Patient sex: F
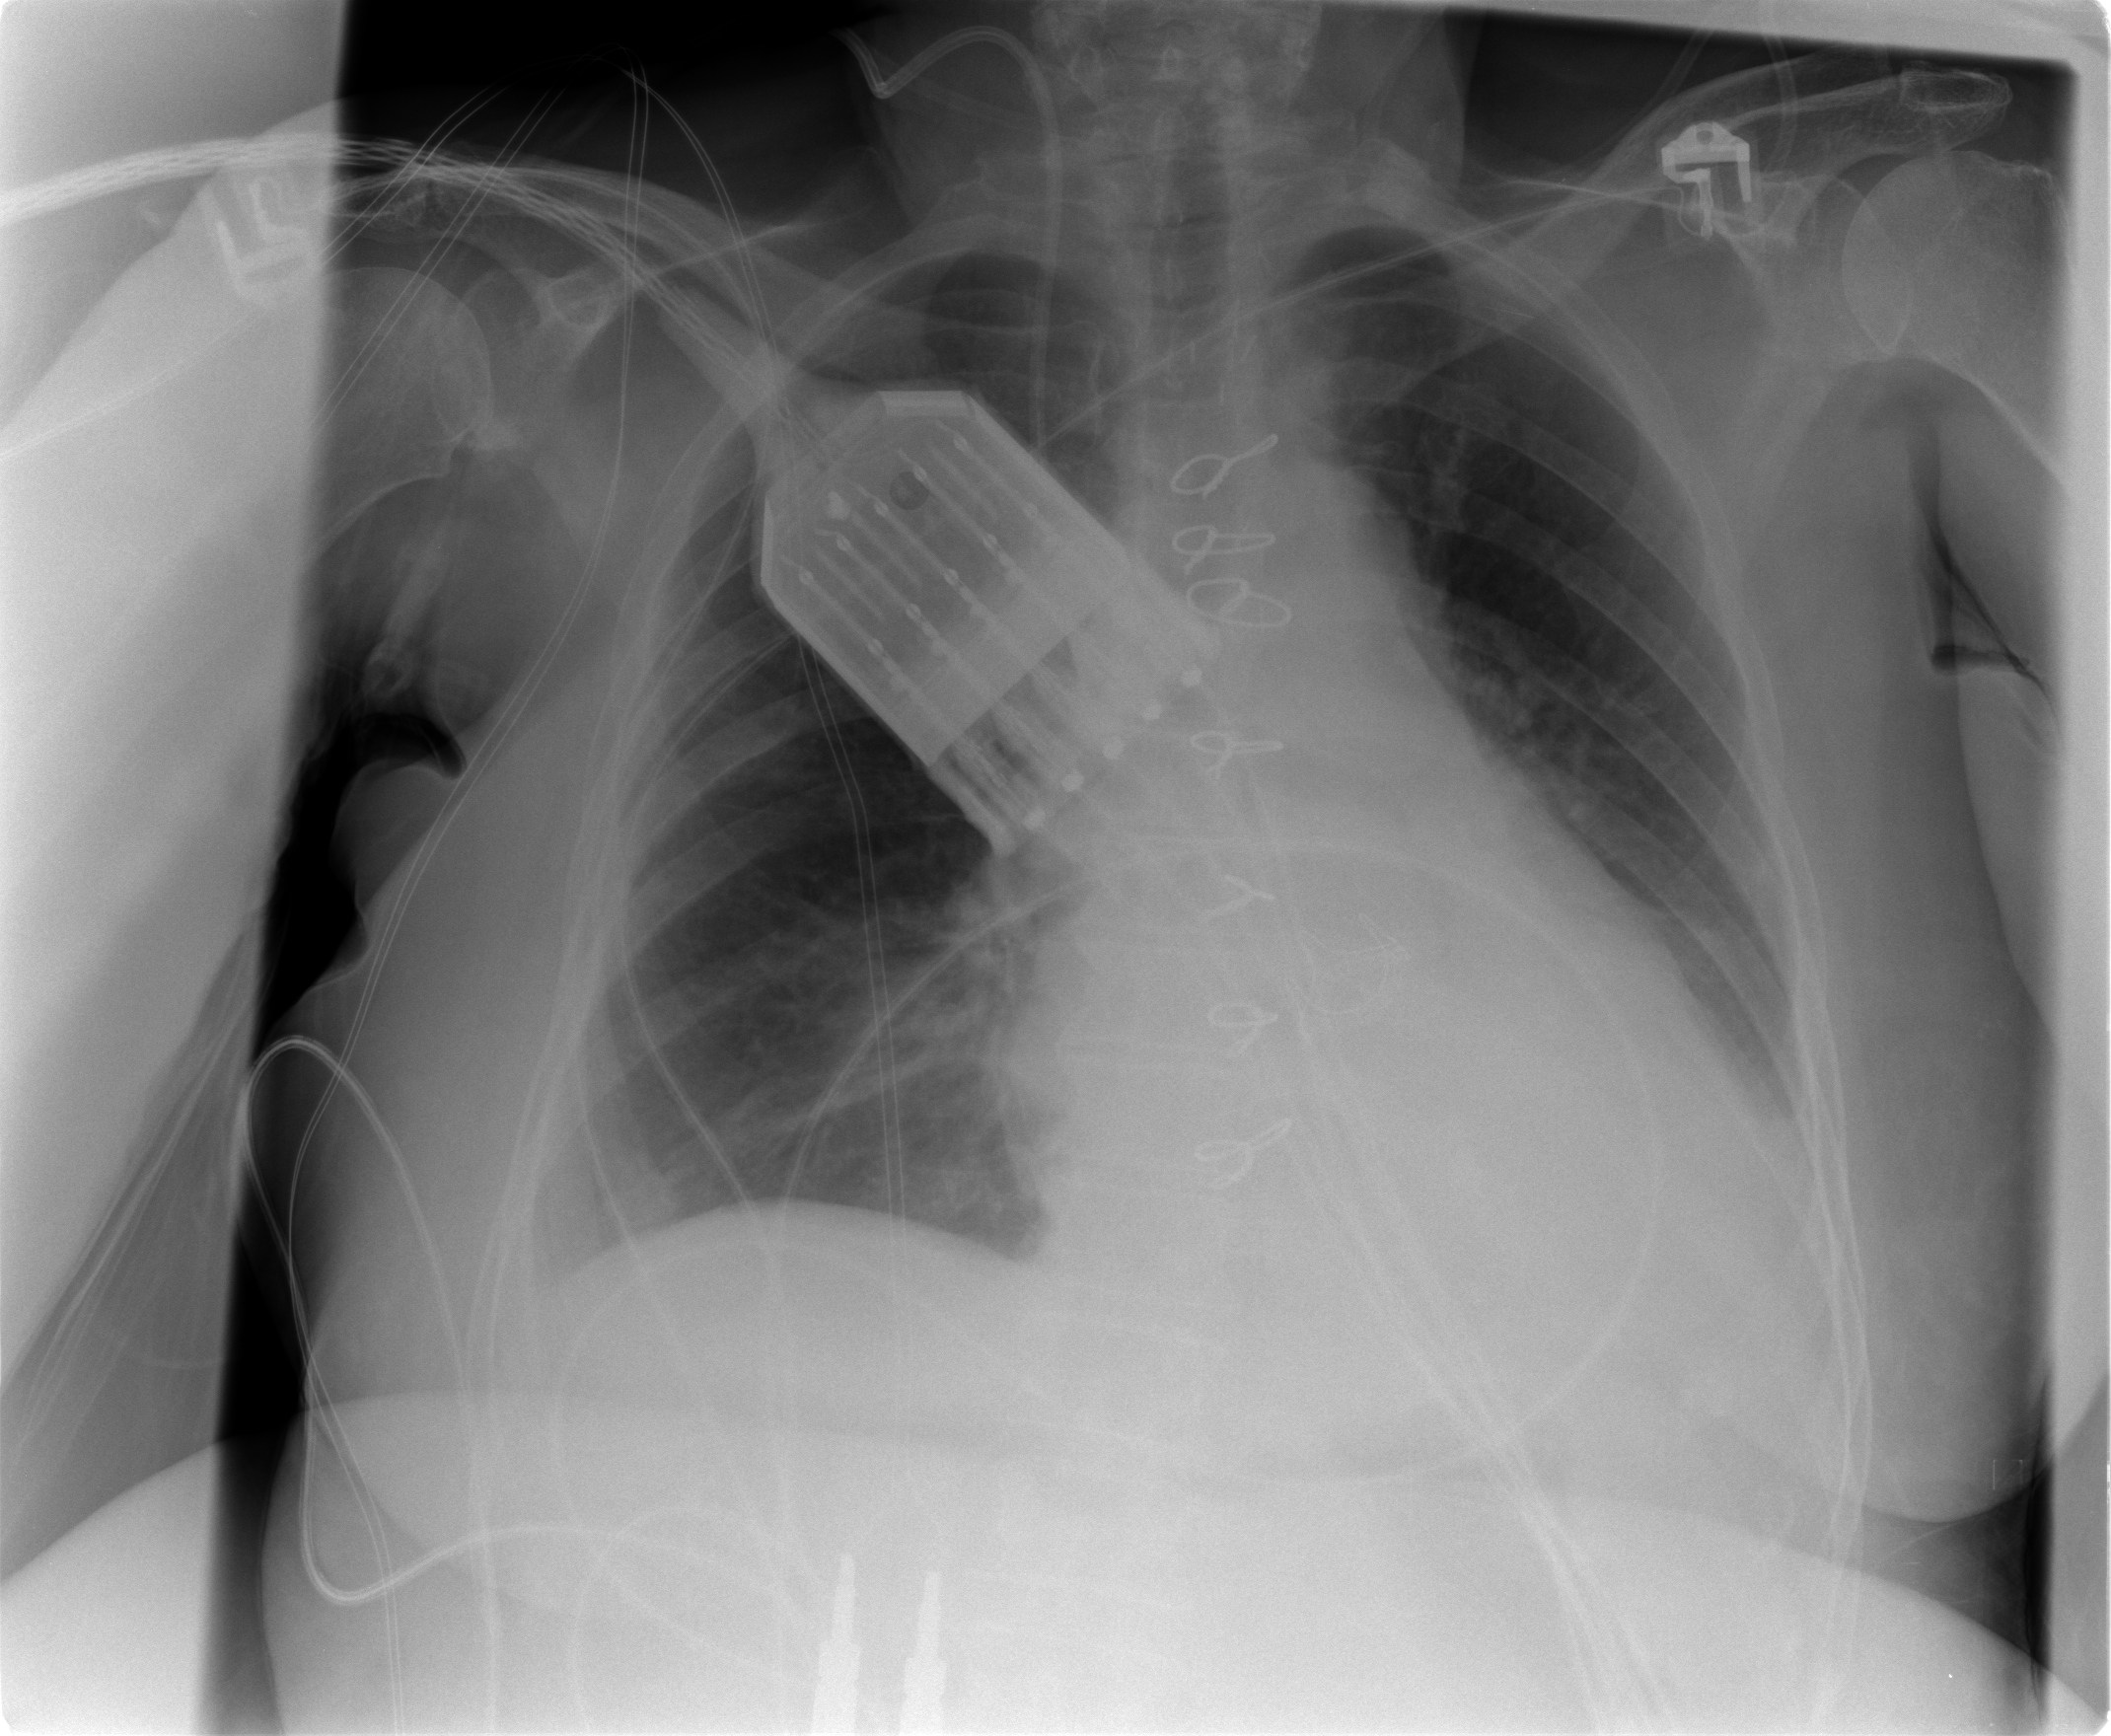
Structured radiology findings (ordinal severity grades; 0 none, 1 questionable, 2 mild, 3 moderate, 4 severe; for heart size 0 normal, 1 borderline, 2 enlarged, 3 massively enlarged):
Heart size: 2
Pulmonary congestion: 1
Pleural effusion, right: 1
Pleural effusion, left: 2
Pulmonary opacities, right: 2
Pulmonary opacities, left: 0
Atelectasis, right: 2
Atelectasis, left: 2